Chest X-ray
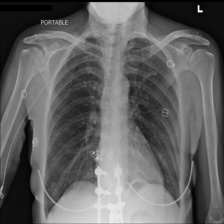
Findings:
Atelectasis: negative
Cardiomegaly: negative
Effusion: negative
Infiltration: negative
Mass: negative
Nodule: negative
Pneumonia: negative
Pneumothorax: negative
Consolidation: negative
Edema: negative
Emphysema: negative
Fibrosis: negative
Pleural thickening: negative
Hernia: negative